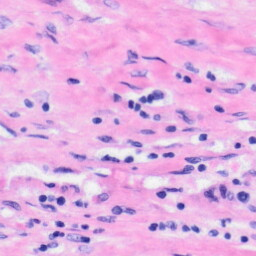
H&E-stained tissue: Liver